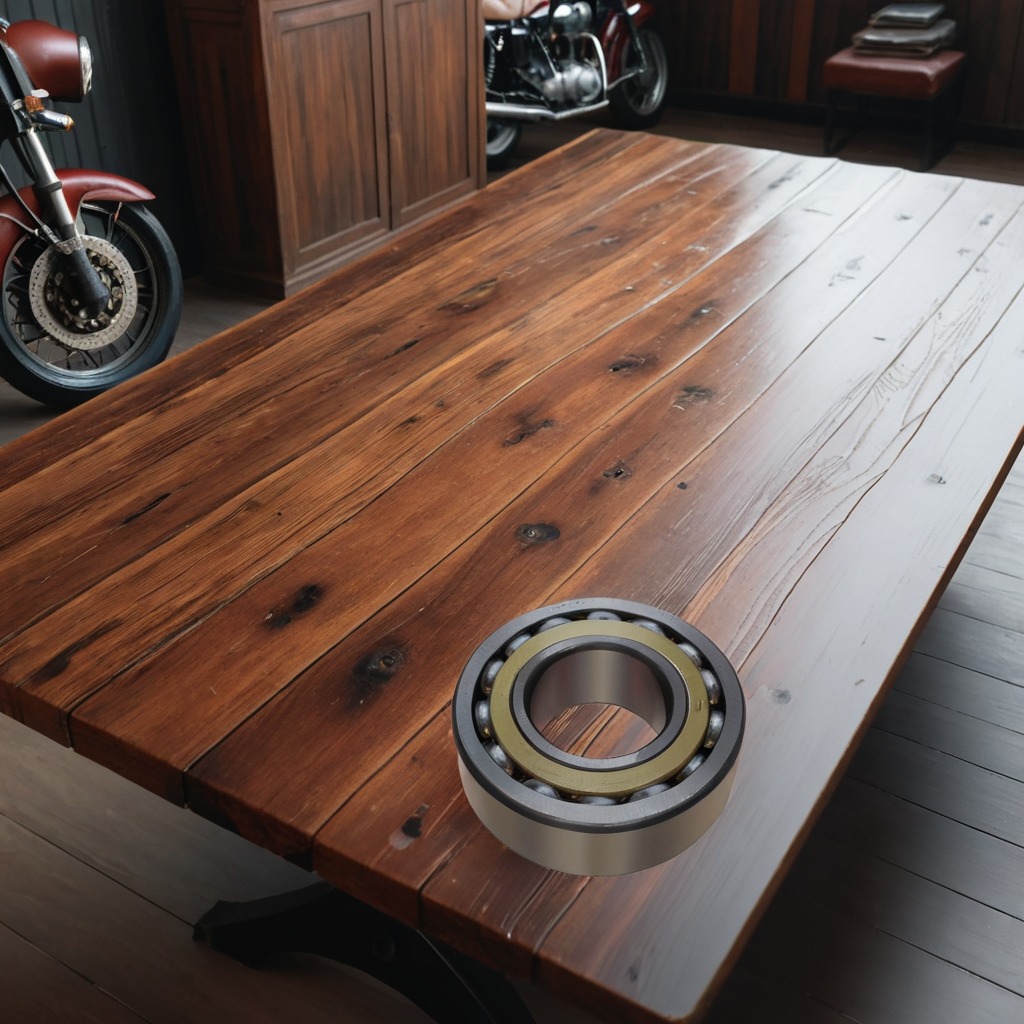
A metal ball bearing is lying on the oil-spilled wooden table in a vintage motorcycle garage.